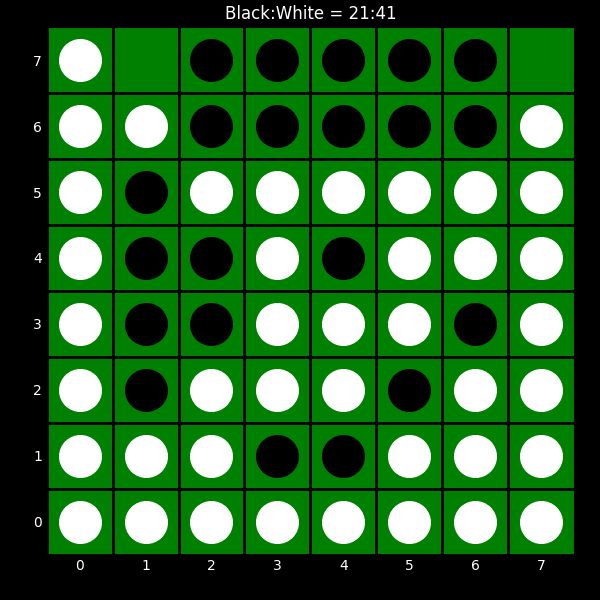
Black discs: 21
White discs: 41